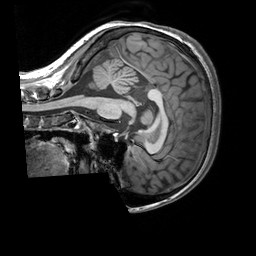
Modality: T1w
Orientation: sagittal
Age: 18
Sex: female
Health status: healthy
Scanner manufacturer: siemens
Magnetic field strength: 3 T
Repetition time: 2.3 s
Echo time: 0.00303 s